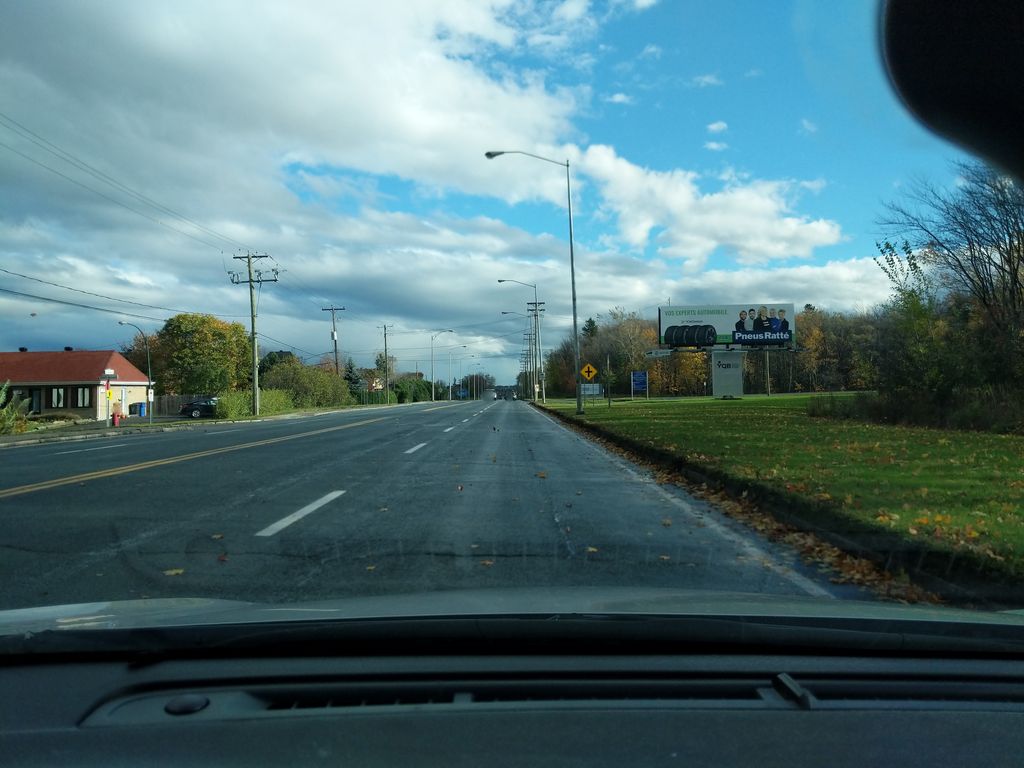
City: quebec_city